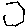
Label: hexagon